Question: The foursquare api endpoint I'm hitting requires me to combine a photo prefix, size, and suffix together to create a usable image URL. I am attempting to do this in the "photoURL" constant which currently works.
How can I check to see if the data for all of the pieces of this photoURL is there (using if let) while combining the variables together to set venueImageView from URL using Haneke?
'''
func bindData() {
let ratingSignals = self.dog?["venue"]["ratingSignals"].stringValue
let photoURLPrefix = self.dog?["venue"]["featuredPhotos"]["items"][0]["prefix"].stringValue
let photoURLSuffix = self.dog?["venue"]["featuredPhotos"]["items"][0]["suffix"].stringValue
let photoURL = photoURLPrefix! + "original" + photoURLSuffix!
let venuePhotoURL = NSURL(string: photoURL)
println("photo url prefix is \(photoURLPrefix)")
println("photo url suffix is \(photoURLSuffix)")
println(photoURL)
self.openUntilLabel.text = self.dog?["venue"]["hours"]["status"].stringValue
self.addressLabel.text = self.dog?["venue"]["location"]["address"].stringValue
self.titleLabel.text = self.dog?["venue"]["name"].stringValue
self.ratingsLabel.text = "Based on \(ratingSignals) ratings"
self.ratingImageView.image = UIImage(named:"Score8-5")!
if let photoURL = photoURLPrefix! + "original" + photoURLSuffix!{
let url = NSURL(string: photoURL)
venueImageView.hnk_setImageFromURL(url!)
}
'''
I commented out self.venueImageView.hnk_setImageFromURL(venuePhotoURL!) which currently works, but Im worried that if a request doesnt return an image it will crash the app. So I am trying to use an if let to check that the data exists, and then set the imageView inside of this statement.
"Bound value in a conditional binding must be of optional type"

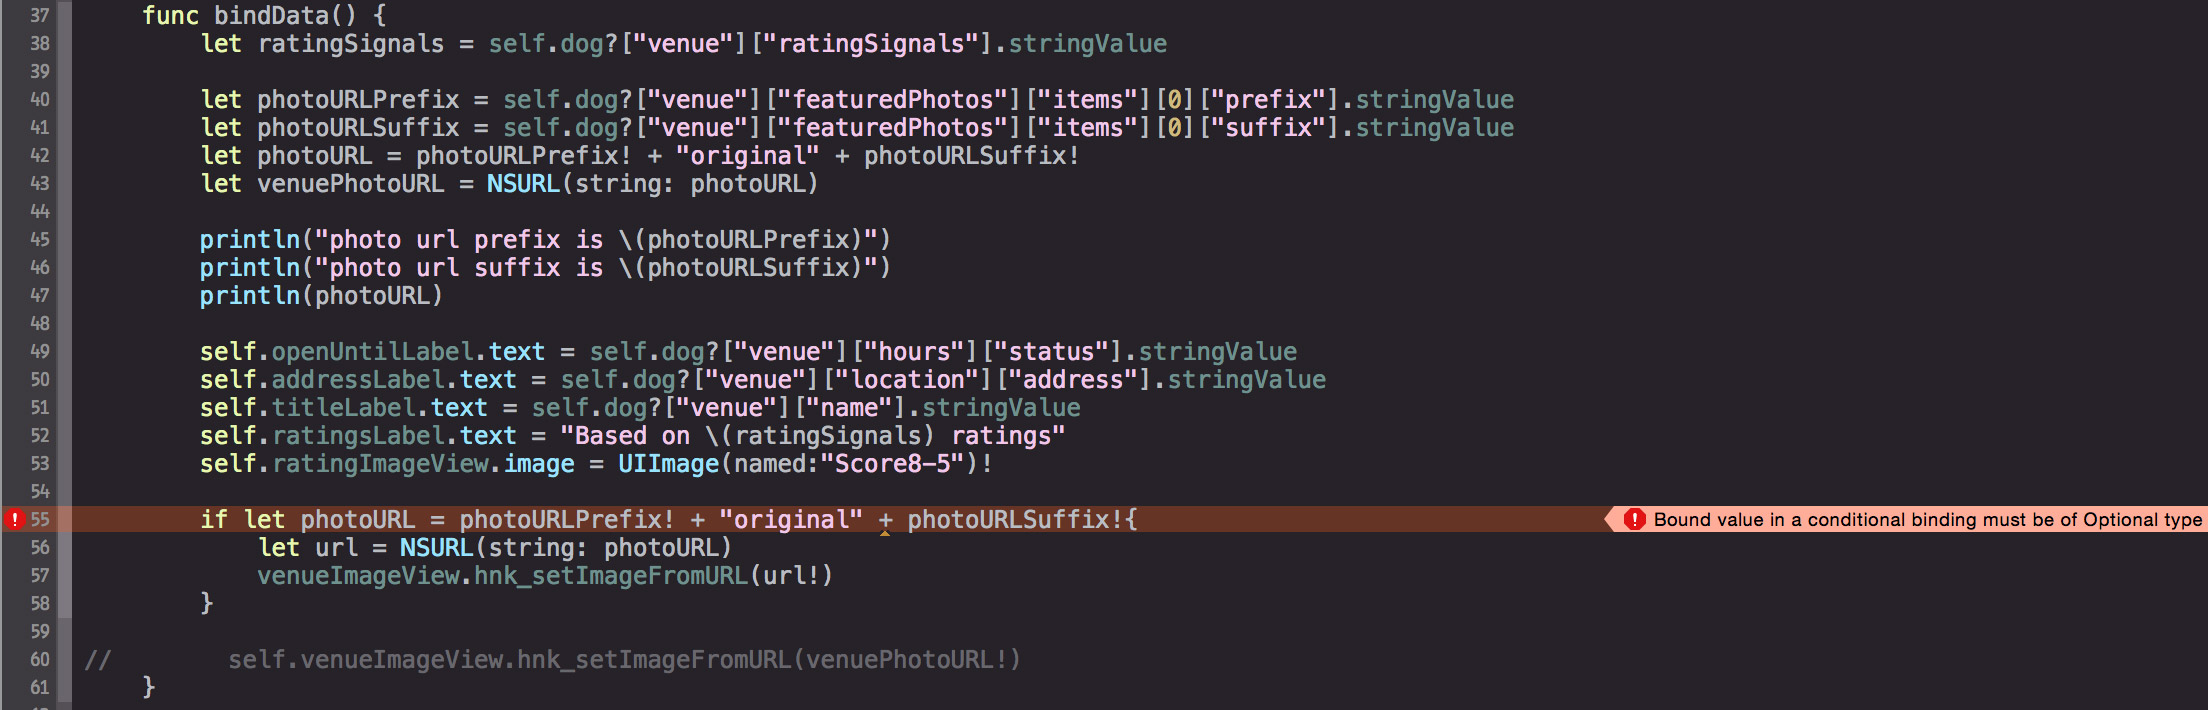
Answer: Given that a GET request will always return a suffix if a prefix is present, I just tested against the prefix and didn't need to "combine" them.
'''
if let photoURLPrefix = self.pin?["venue"]["featuredPhotos"]["items"][0]["prefix"].stringValue {
let photoURLSuffix = self.pin?["venue"]["featuredPhotos"]["items"][0]["suffix"].stringValue
let photoURL = photoURLPrefix + "original" + photoURLSuffix!
let venuePhotoURL = NSURL(string: photoURL)
self.venueImageView.hnk_setImageFromURL(venuePhotoURL!)
println("photo url prefix is \(photoURLPrefix)")
println("photo url suffix is \(photoURLSuffix)")
println(photoURL)
}
'''